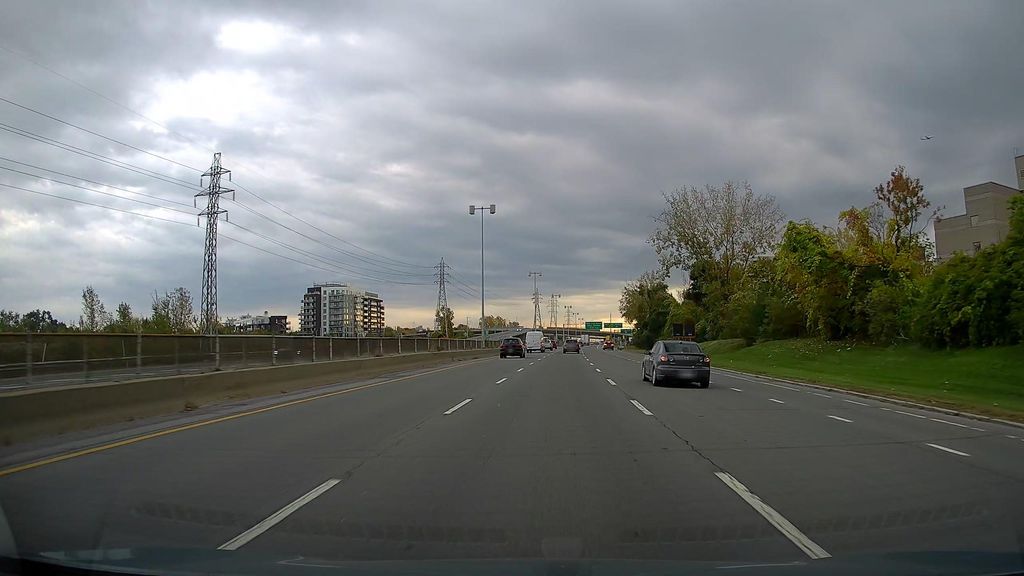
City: montreal